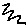
Label: zigzag